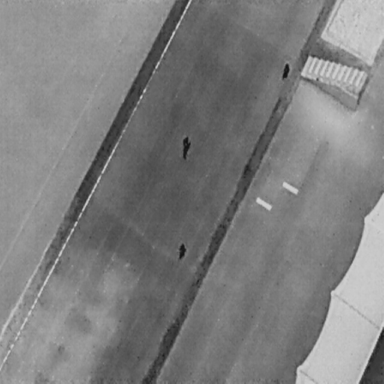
There are three People in the infrared image.